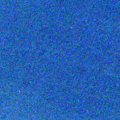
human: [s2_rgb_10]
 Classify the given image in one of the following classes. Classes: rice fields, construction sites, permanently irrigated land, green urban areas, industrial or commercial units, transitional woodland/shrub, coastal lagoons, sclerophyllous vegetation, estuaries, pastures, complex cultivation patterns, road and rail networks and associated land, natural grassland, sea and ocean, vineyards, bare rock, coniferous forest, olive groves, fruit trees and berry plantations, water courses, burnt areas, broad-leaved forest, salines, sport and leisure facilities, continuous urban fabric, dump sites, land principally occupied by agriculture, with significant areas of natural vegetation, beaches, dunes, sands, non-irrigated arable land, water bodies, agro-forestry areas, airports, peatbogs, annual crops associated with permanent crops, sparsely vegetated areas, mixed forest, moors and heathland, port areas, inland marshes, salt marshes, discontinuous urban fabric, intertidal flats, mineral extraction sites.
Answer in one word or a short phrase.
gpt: sea and ocean